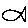
Label: fish